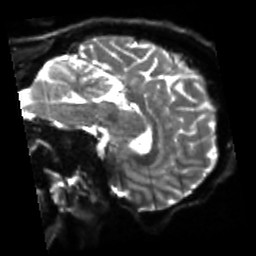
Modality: sbref
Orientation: sagittal
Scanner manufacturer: siemens
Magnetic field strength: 3 T
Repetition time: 4 s
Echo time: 0.0594 s